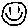
Label: smiley face